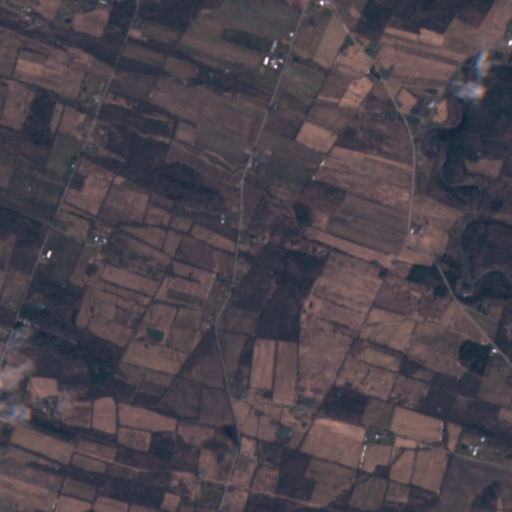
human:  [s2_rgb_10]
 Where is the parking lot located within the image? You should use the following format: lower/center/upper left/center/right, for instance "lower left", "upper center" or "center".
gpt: There is no parking lot in the image.